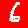
Digit: 6